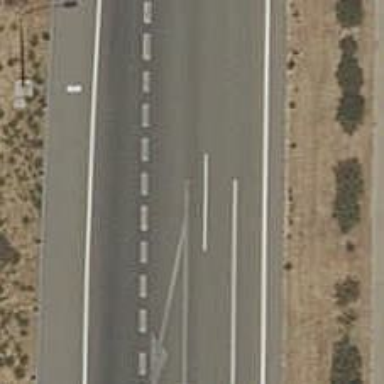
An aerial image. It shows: View of motorway.